Interaction volume radius: 5 \u00c5
Interaction volume height: 10 \u00c5
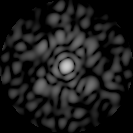
Disorder parameter: 0.7809